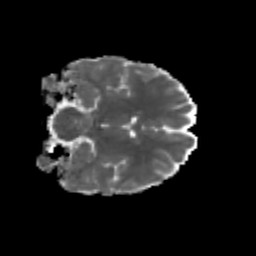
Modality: MD
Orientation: coronal
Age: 25
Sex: female
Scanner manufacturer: siemens
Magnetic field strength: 3 T
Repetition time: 3.5 s
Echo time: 0.113 s